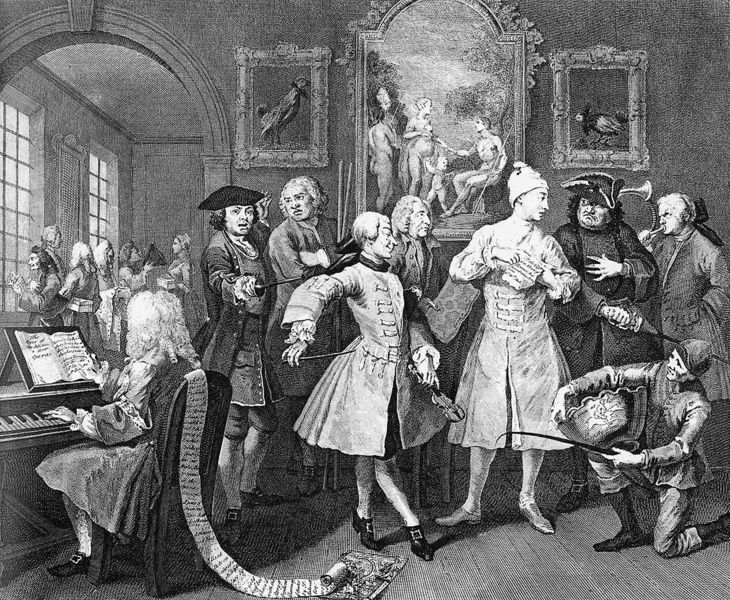
Titel: A Rake´s Progress Bl.1
Künstler: William Hogarth
Institution: London, Sir John Soane´s Museum
Schlagwörter: gemälde, mann, elegant, grau, männer, fest, party, tanz, bild, vögel, musik, tanzen, perücke, noten, spielen, klavier, klavir, musizieren, druck, komponist, schwert, text, degen, dreispitz, geige, hahn, rhmen, hanh, perüke, klacier, klavoer